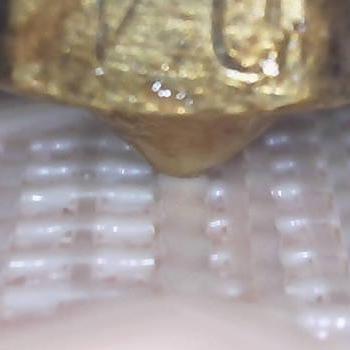
Flow rate: 283%